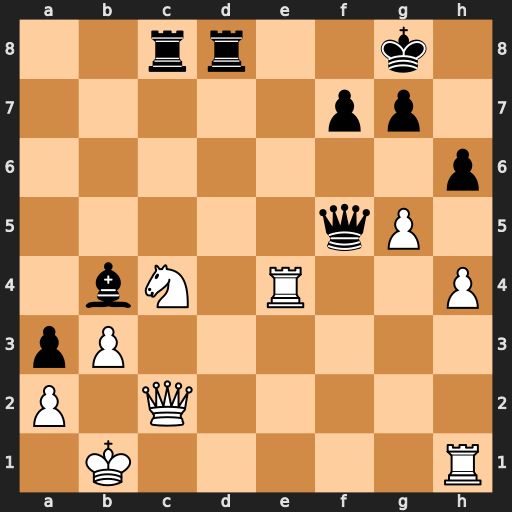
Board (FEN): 2rr2k1/5pp1/7p/5qP1/1bN1R2P/pP6/P1Q5/1K5R
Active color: w
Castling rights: -
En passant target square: -
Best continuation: Re8+ Rxe8 Qxf5